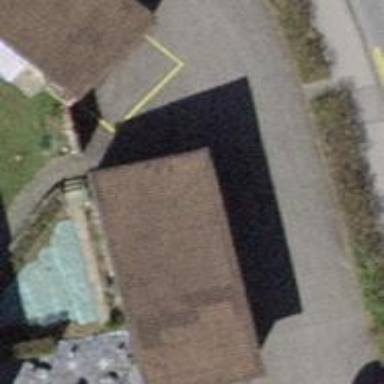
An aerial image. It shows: Group of garages.